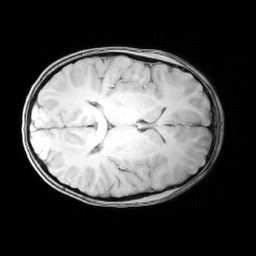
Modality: MP2RAGE
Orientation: axial
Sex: female
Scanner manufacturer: siemens
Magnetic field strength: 3 T
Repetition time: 5 s
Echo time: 0.00355 s